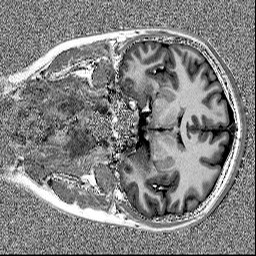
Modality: MP2RAGE
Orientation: coronal
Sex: female